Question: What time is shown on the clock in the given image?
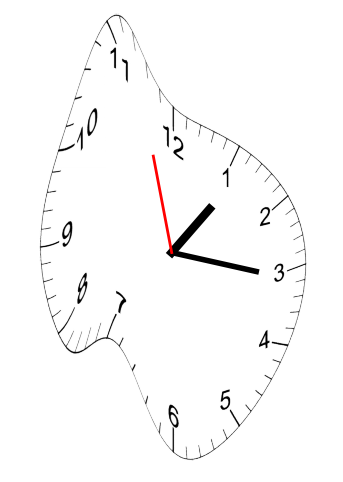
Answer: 01:15:57